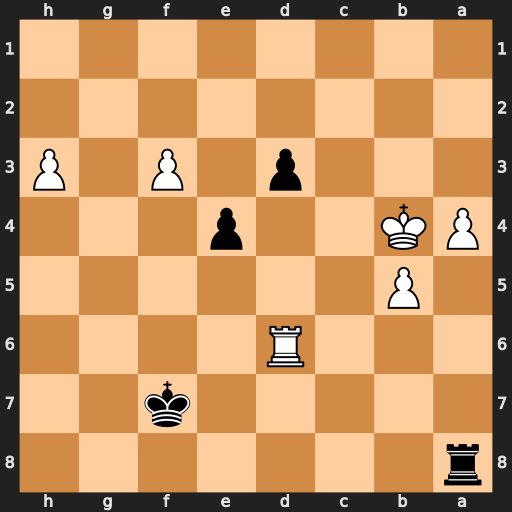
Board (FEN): r7/5k2/3R4/1P6/PK2p3/3p1P1P/8/8
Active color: b
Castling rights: -
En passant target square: -
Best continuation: e3 Rd7+ Kf8 Rxd3 e2 Re3 Re8 Rxe2 Rxe2